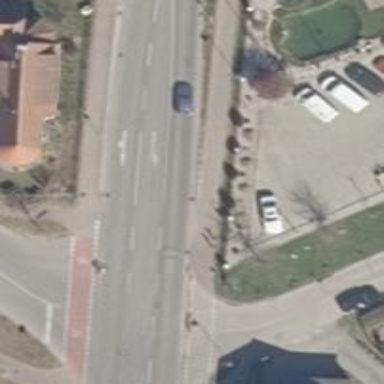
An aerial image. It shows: Uncontrolled crossing on the road.